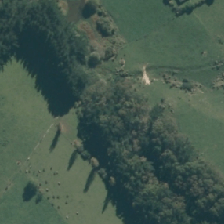
Land cover: indigenous_forest